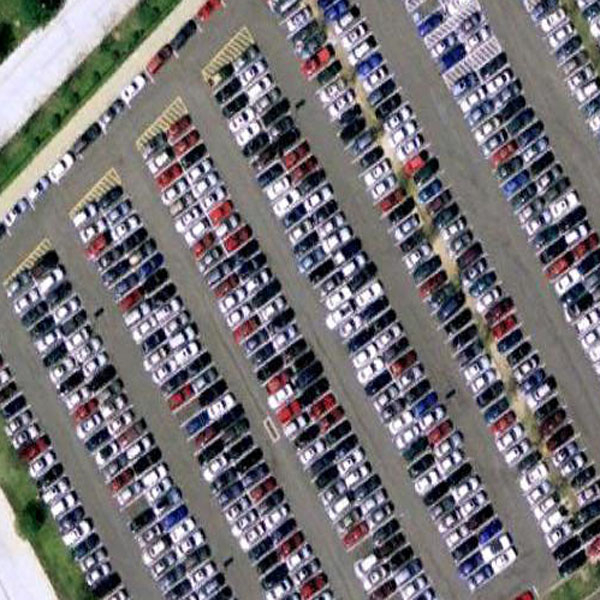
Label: Parking